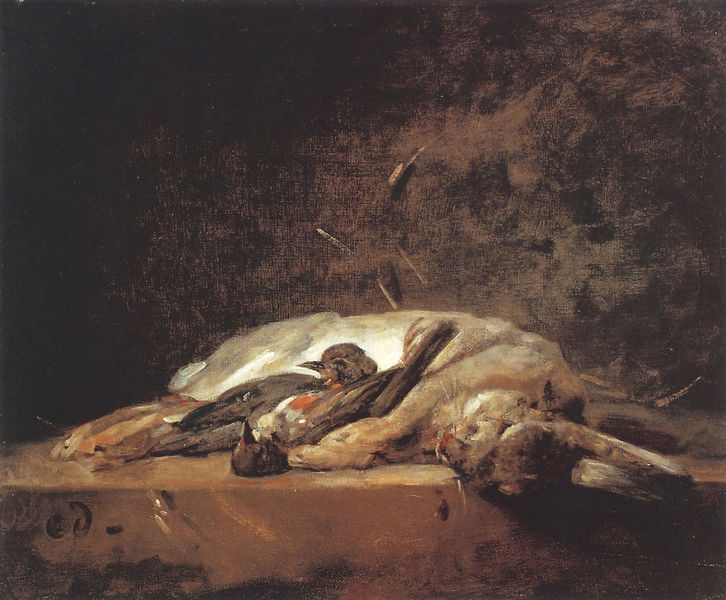
Titel: Ein Kaninchen, zwei Drosseln und einige Strohhalme auf einem Steintisch
Künstler: Jean-Baptiste Siméon Chardin
Institution: Paris, Musée de la Chasse et de la Nature
Schlagwörter: flügel, gemälde, vogel, weiß, braun, grau, hintergrund, licht, tisch, gras, rot, beige, federn, tot, trauer, öl, vögel, ohren, hase, stilleben, düster, schnabel, signiert, wild, löffel, bauch, nature morte, blut, niederländisch, geflügel, kaninchen, leichnam, kadaver, schlachtbank, dedern, regos